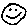
Label: smiley face